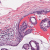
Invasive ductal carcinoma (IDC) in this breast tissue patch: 1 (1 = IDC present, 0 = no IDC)